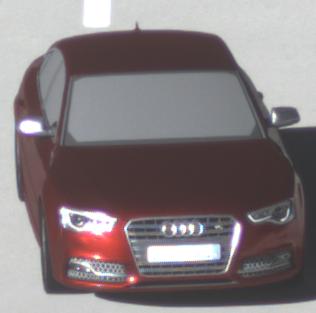
Make: Audi
Model: S5
Detailed model: F5
Model produced from: 2016
Model produced until: 2019
Doors: 2
Color: red
Road condition: dry road
Daytime: morning or afternoon
Contrast: high contrast